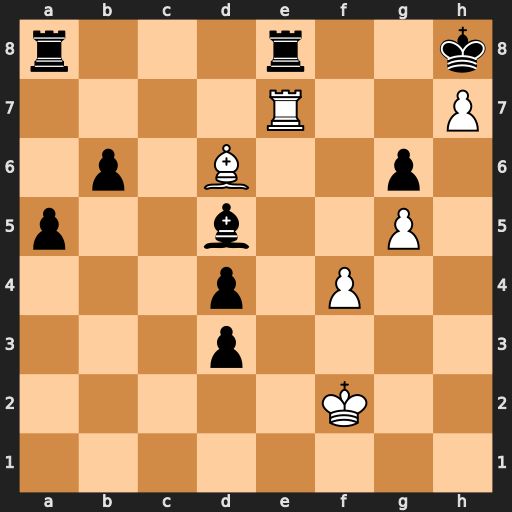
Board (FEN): r3r2k/4R2P/1p1B2p1/p2b2P1/3p1P2/3p4/5K2/8
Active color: w
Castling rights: -
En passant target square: -
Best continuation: Be5#